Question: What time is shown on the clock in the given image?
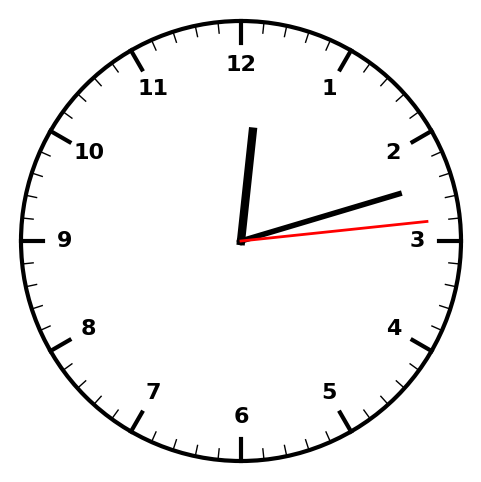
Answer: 12:12:14